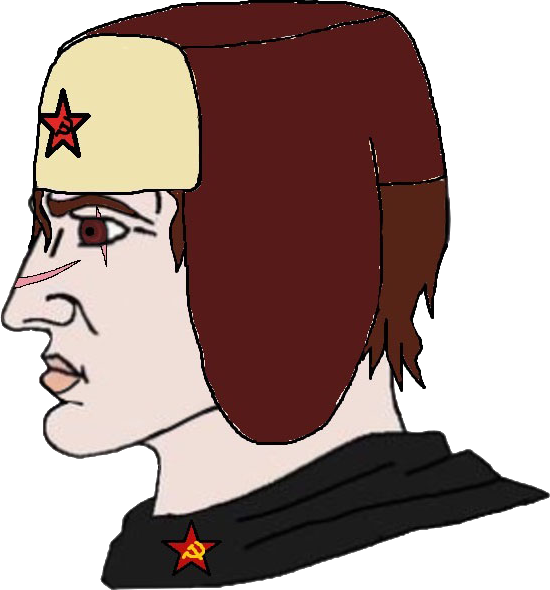
Label: 4_Yes_Chad